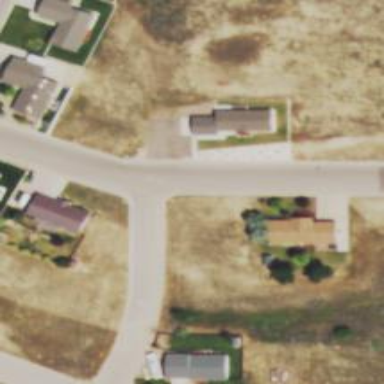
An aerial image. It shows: Residential road.